Question: I've managed to create some graph using dagre-d3 graph layout library. The library works wonderful but seems a bit lacking in documentation.
My graph really looks like this example: <URL>
What I really want to do is to customize the edges so they will look like this picture:

So, basically, I need to customize the svg path element representing the edge. I did some research and it seems possible to use graphviz styles (arrows, colors, etc) but hasn't found any way to customize the connection path itself.
?
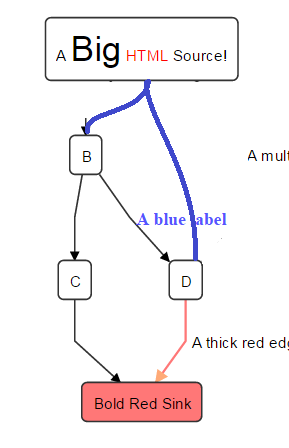
Answer: Check out <URL>, and how to remove the arrowhead.
For more details on styling, see <URL>. In particular, the following may be helpful:
- <URL>